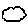
Label: cloud